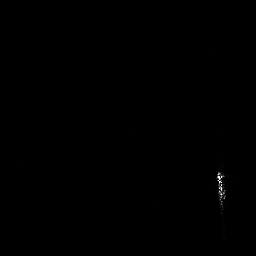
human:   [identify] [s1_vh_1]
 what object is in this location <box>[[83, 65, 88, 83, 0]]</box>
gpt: <ref>1 medium ship at the bottom right</ref>